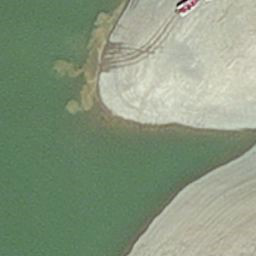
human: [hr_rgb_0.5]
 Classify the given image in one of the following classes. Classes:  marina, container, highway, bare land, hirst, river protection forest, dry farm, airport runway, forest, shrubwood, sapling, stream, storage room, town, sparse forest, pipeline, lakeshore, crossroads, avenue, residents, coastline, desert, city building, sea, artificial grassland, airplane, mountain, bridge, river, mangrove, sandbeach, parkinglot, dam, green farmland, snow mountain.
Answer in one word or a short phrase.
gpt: hirst